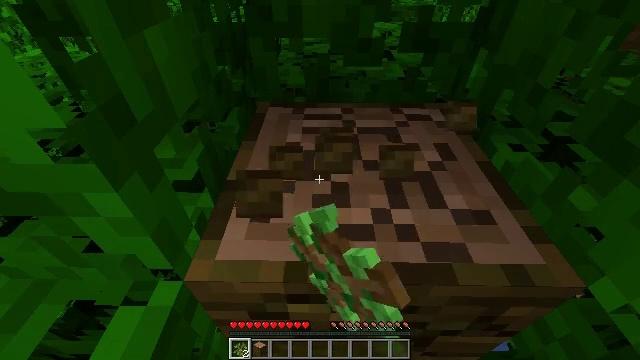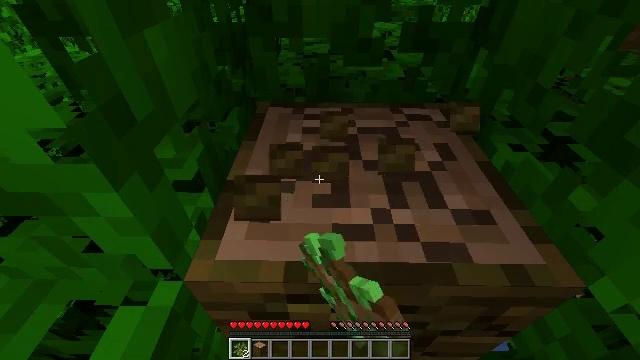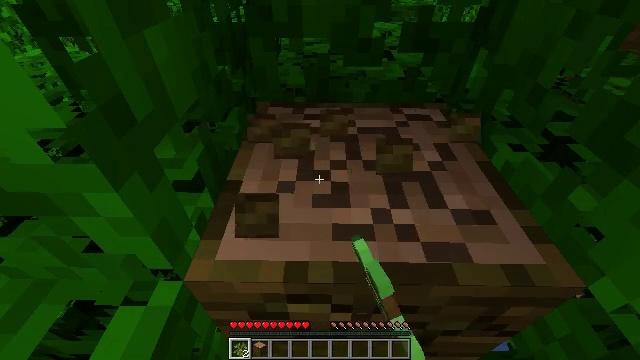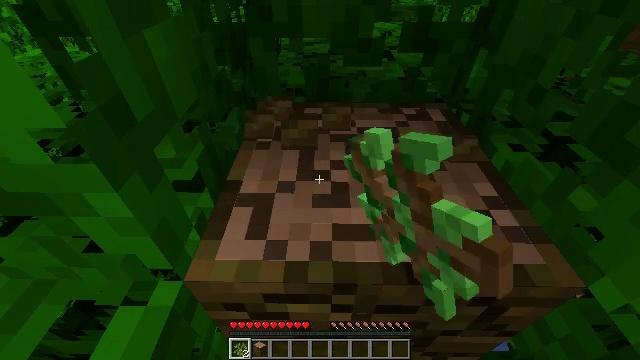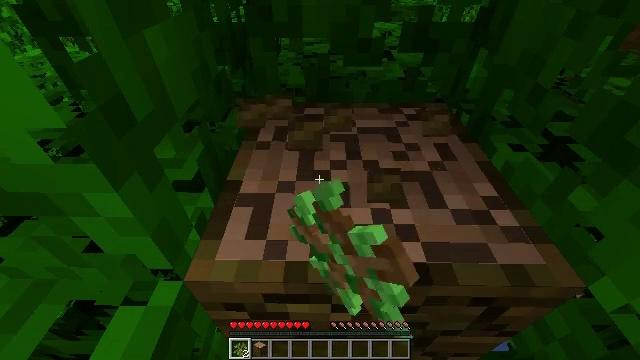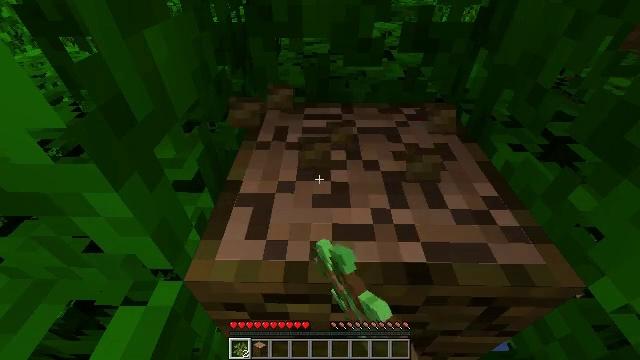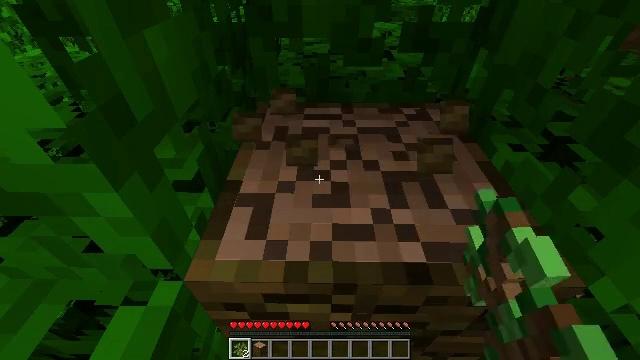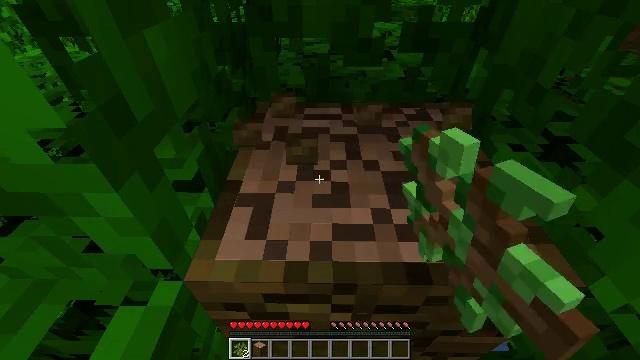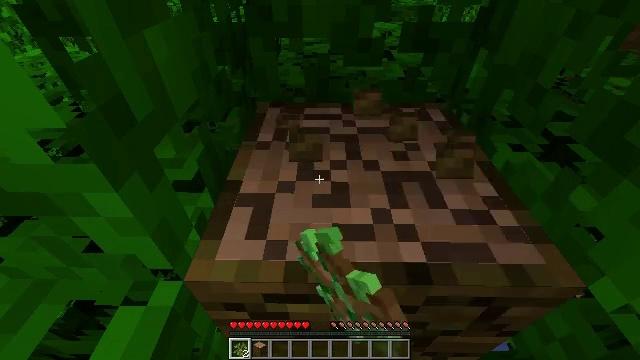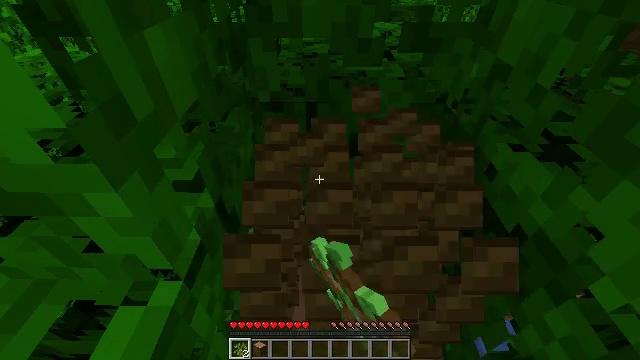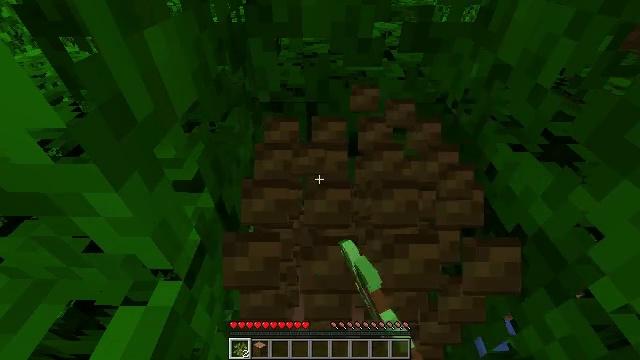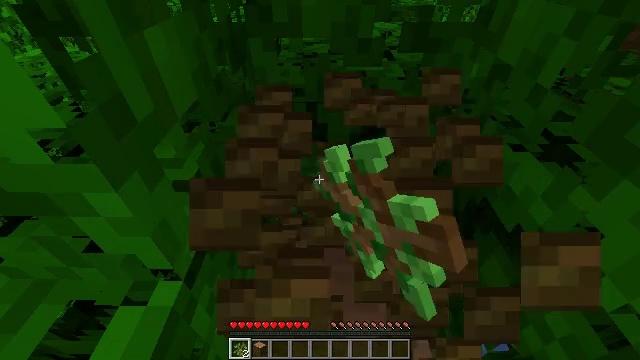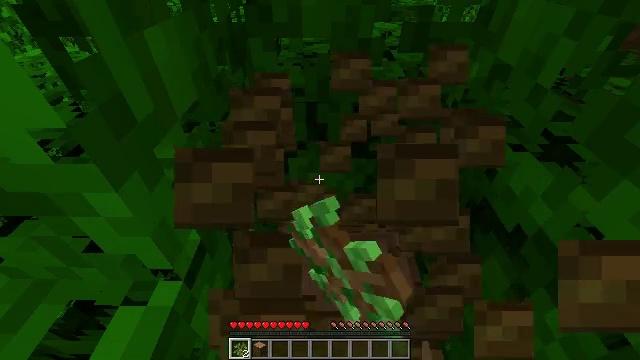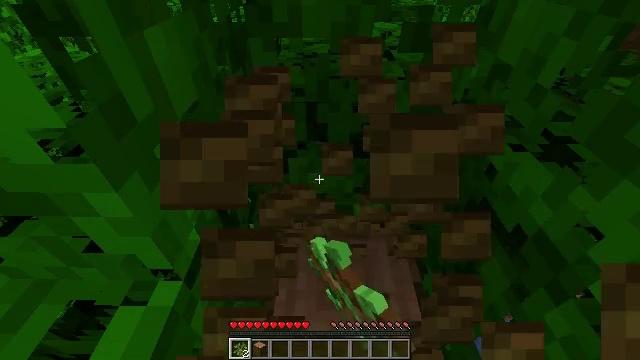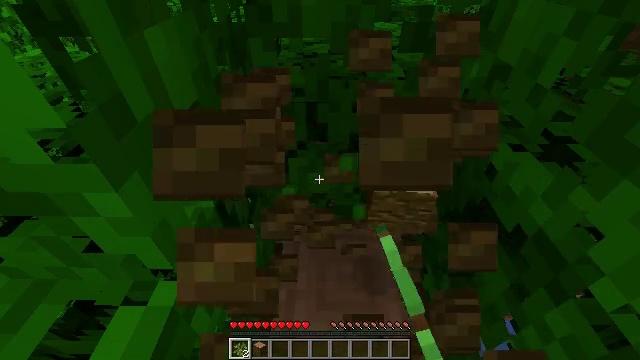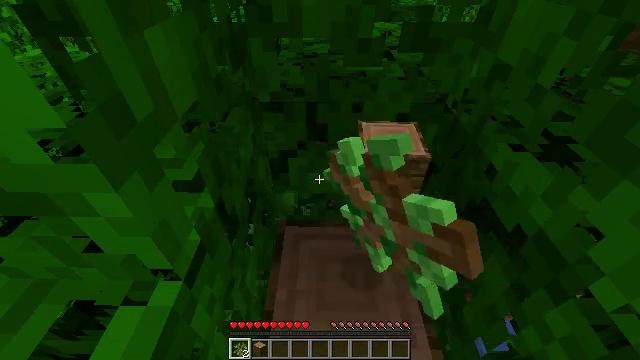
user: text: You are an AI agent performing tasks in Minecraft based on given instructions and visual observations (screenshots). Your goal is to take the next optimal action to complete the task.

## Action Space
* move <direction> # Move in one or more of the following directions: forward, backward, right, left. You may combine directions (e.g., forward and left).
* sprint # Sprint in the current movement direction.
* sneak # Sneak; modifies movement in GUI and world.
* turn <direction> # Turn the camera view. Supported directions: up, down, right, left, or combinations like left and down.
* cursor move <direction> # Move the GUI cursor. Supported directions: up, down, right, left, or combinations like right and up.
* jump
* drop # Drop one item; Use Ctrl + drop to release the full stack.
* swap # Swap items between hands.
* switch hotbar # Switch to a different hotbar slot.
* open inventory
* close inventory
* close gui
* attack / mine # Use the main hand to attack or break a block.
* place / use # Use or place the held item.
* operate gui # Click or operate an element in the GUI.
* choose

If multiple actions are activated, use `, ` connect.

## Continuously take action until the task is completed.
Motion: motion action
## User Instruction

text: Break the jungle log to gather wood.
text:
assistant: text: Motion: attack / mine
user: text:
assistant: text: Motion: attack / mine
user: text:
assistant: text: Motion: attack / mine
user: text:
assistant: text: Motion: attack / mine
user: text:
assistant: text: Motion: attack / mine
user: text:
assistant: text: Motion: attack / mine
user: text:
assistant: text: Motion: attack / mine
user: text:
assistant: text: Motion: attack / mine
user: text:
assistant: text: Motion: attack / mine
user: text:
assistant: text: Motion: attack / mine
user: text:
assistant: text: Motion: attack / mine
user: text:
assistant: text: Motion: attack / mine
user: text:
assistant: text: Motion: attack / mine
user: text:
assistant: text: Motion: attack / mine
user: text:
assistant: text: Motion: attack / mine
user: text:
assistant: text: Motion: attack / mine
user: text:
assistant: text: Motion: move right, turn down, attack / mine
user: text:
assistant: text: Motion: move right, turn left and down
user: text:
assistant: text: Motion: move forward and move right, turn down
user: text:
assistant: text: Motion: move forward and move right, turn left and down
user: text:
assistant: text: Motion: move forward and move right, turn down
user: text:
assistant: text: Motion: move forward, turn down
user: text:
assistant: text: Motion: move forward, turn left and down
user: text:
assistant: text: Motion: move forward
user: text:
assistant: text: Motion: move forward, turn left and down
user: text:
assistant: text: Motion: move forward, turn left and down
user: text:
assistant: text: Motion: turn left and down
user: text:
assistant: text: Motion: turn left and down
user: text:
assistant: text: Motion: turn down
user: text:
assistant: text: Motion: turn down